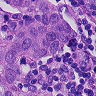
Metastatic tissue present: yes